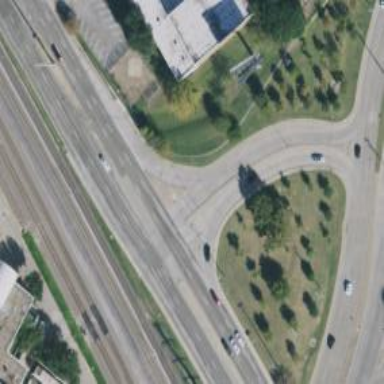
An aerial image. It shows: Primary link highway with separate sidewalk.